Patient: sex F, age 33
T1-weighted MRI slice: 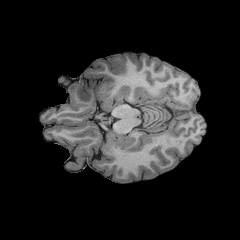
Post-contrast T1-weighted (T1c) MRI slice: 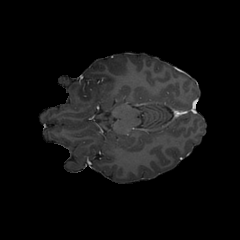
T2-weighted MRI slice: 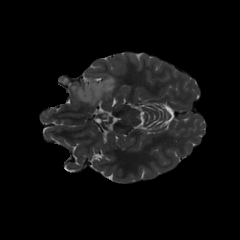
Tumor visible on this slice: yes
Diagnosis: Astrocytoma, IDH-mutant
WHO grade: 2